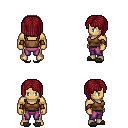
a pixel art fantasy rpg character, male body template, human, tanned skin, brown pirate shirt, magenta pants, brunette pageboy hairstyle, leather bracers, gray slippers, four views (front, back, left, right), 2x2 character sprite sheet, small pixel art, hard edges, no anti-aliasing